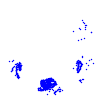
Particle: kaon